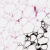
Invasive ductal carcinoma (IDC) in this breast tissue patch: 0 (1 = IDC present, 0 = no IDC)